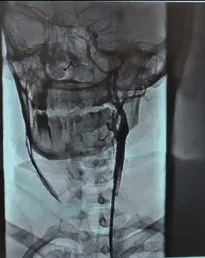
Pre-thrombectomy; LAO view at CCA bifurcation.
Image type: radiology (x_ray)